Question: I have a website with the following basic layout. Essentially, I have the 'NAV' div and 'SIDEBAR' div at fixed positions. This is because when a user scrolls down on my page, only the 'MIDDLE COLUMN' div will move.
The problem I have is that when the window gets shrunk horizontally, the SIDEBAR moves to left and eventually overlaps my 'MIDDLE COLUMN'.
I have the 'body' set to a 'min-width' but it only affects the SIDEBAR if it is 'position:absolute' and not 'position:fixed'
Is there a way to keep my same method of scrolling, but have the 'SIDEBAR' div stop moving left after a certain pixel constraint?
Thanks!
EDIT MARKUP:
'''
div.MASTER {
position: inherit;
width:100%;
height:auto;
}
div.NAV {
position:fixed;
top:0;
left:0;
width:200px;
}
div.CONTENT {
float: left;
position: relative;
width:100%;
}
div.MIDDLECOLUMN {
float:left;
width:100%;
height:100%;
text-align:center;
}
div.SIDEBAR {
position:fixed;
top: 0;
right: 0;
width:200px;
}
'''

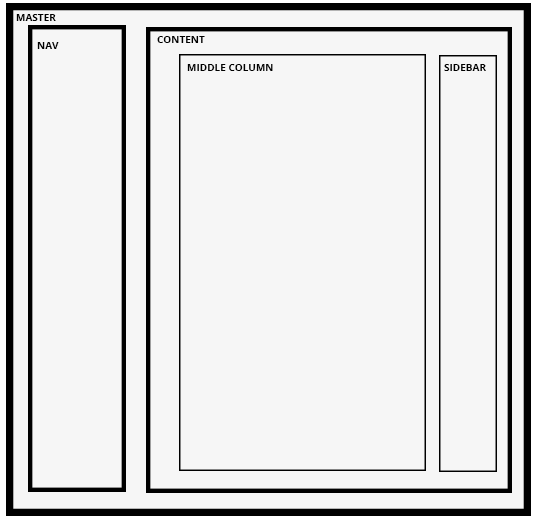
Answer: Ah I see the issue. You need to assign a min width on the main container. Set the min-width to the width of the element right before it breaks.
Add a margin-left equal to the width of the nav bar to the content div.